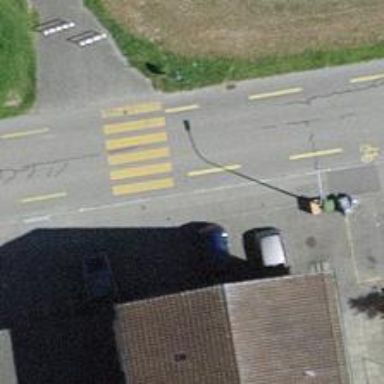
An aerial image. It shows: Zebra crossing on the road.